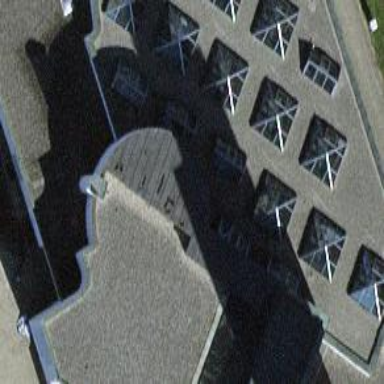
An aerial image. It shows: Church with flat gray roof.